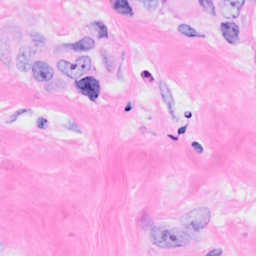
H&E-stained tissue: Breast